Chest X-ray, PA view. Patient: 42 years old, sex M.
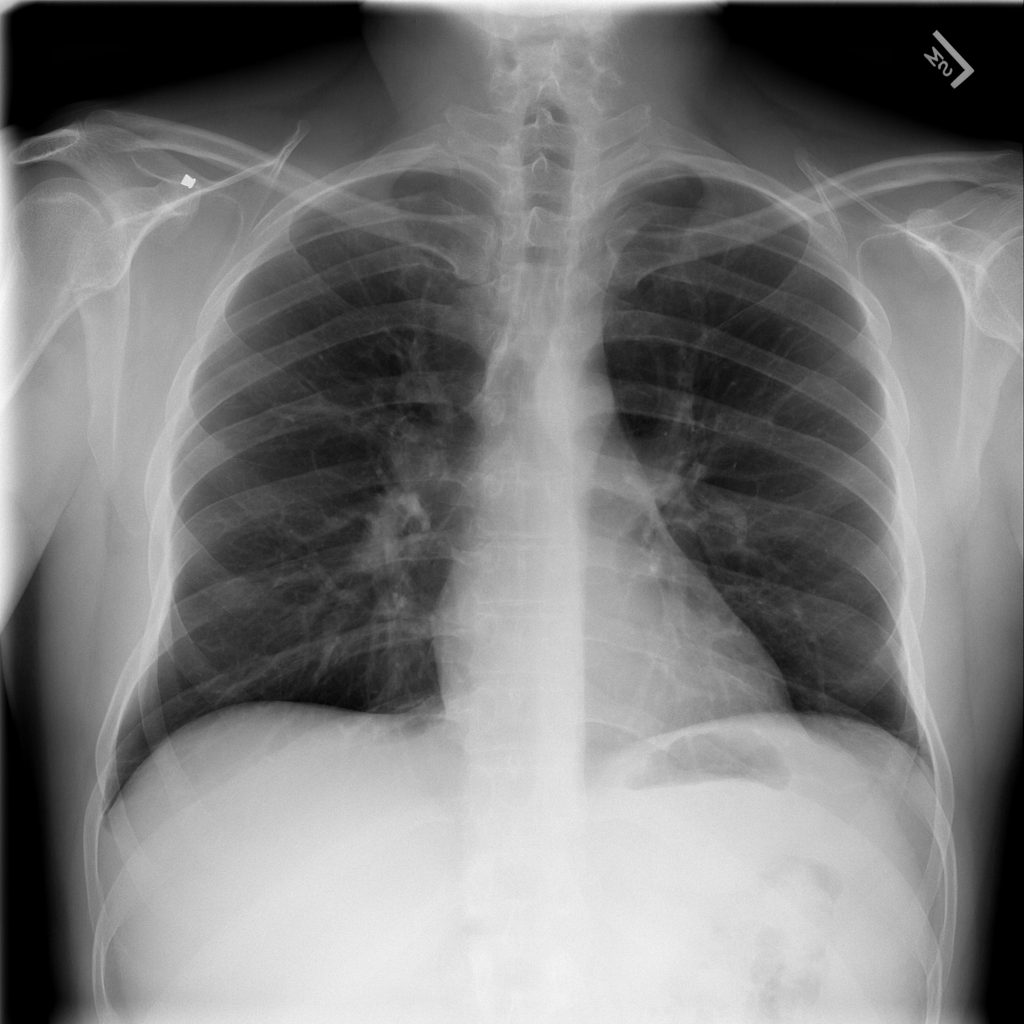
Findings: No Finding